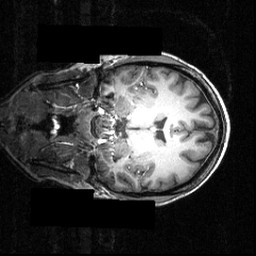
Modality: T1w
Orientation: coronal
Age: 22
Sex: female
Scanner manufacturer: siemens
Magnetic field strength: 3.951 T
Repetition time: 1.5 s
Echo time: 0.00335 s